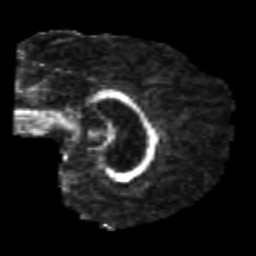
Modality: FA
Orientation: sagittal
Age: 21
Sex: male
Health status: healthy
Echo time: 0.074 s